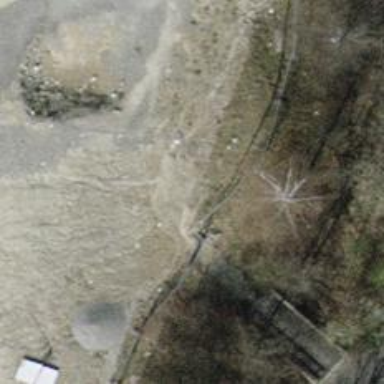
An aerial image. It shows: Path with unpaved surface going over bridge.